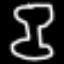
Label: hourglass